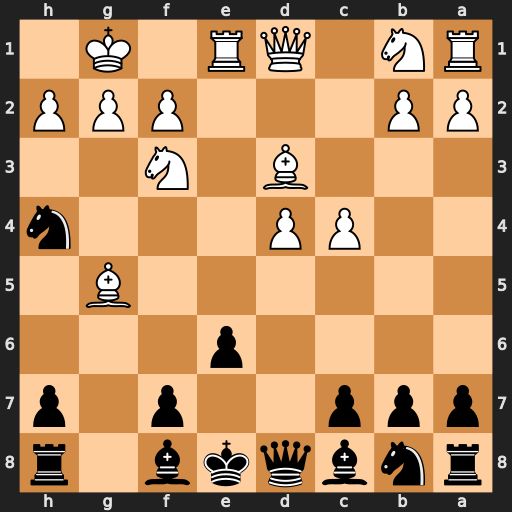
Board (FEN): rnbqkb1r/ppp2p1p/4p3/6B1/2PP3n/3B1N2/PP3PPP/RN1QR1K1
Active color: b
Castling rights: kq
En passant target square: -
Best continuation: Nxf3+ Qxf3 Qxg5